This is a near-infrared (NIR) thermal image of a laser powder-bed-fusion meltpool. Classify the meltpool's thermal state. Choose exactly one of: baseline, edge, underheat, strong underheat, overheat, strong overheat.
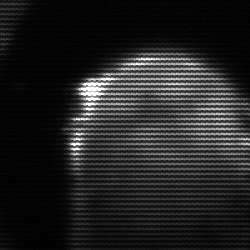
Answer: edge